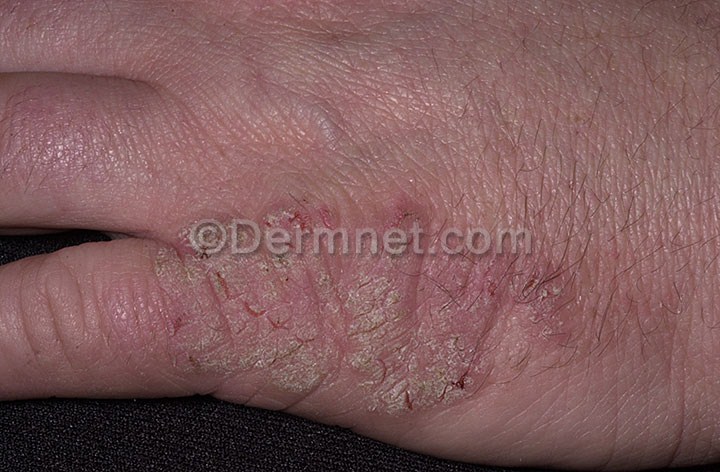
Disease: Eczema Photos